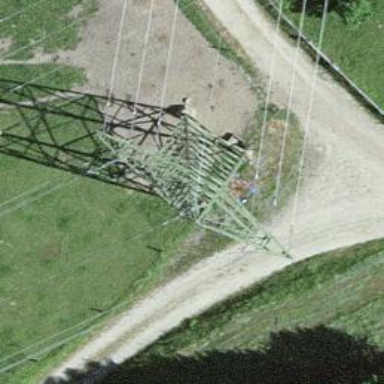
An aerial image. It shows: Power tower.